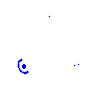
Particle: kaon